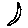
Label: moon